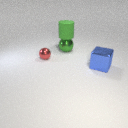
large green rubber cylinder above large green metal sphere